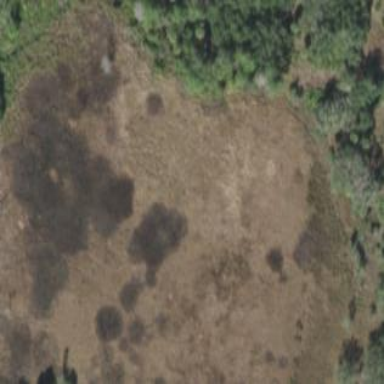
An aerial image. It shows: Wetland area characterized by wet meadow.